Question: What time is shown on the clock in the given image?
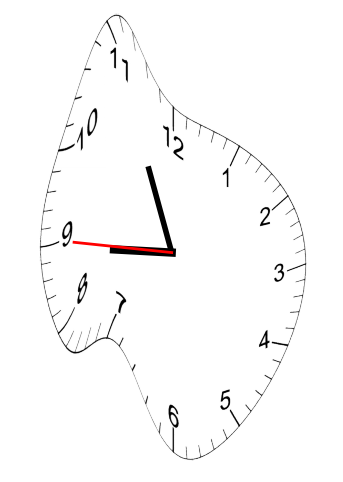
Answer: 08:55:45